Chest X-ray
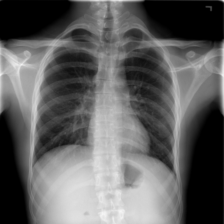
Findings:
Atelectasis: negative
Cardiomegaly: negative
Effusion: negative
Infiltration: positive
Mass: negative
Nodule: negative
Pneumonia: negative
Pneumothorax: negative
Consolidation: negative
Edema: negative
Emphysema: negative
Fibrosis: negative
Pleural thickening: negative
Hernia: negative